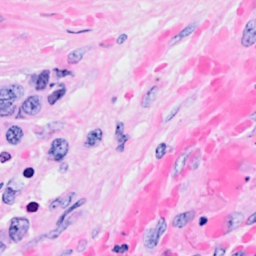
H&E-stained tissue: Breast